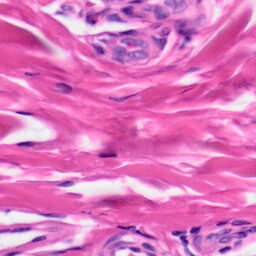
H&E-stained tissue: Skin